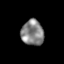
Tissue: prostate
Cell type: T cells
Senescence score: 0.78
Nuclear area (px): 557
Mean DAPI intensity: 133.282